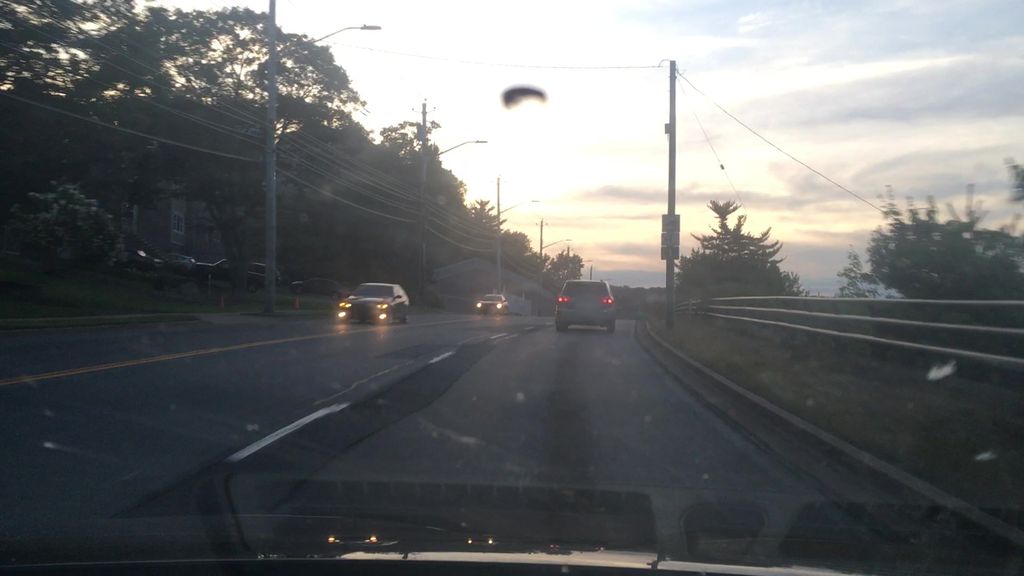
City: halifax